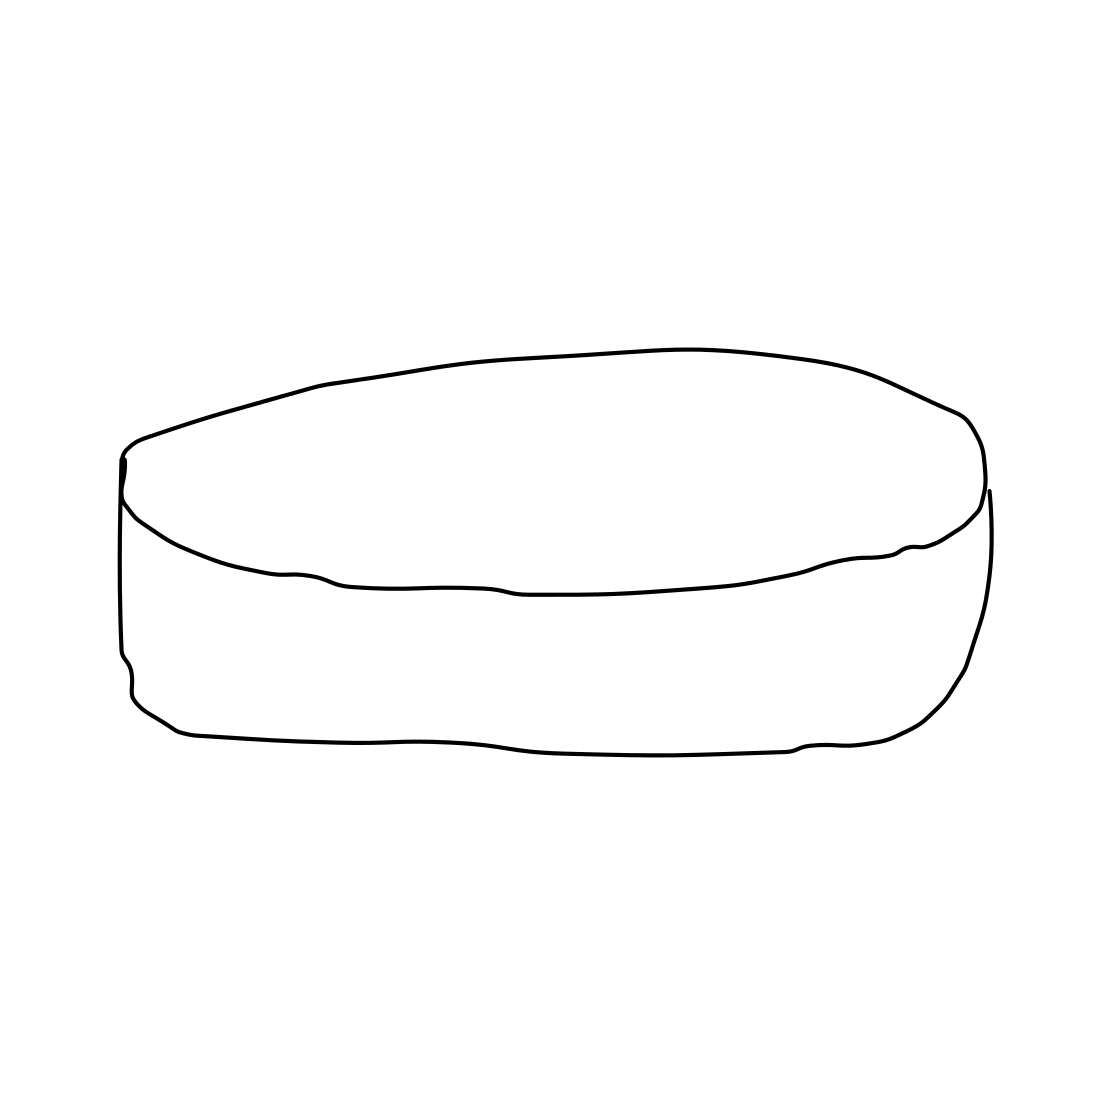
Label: bowl